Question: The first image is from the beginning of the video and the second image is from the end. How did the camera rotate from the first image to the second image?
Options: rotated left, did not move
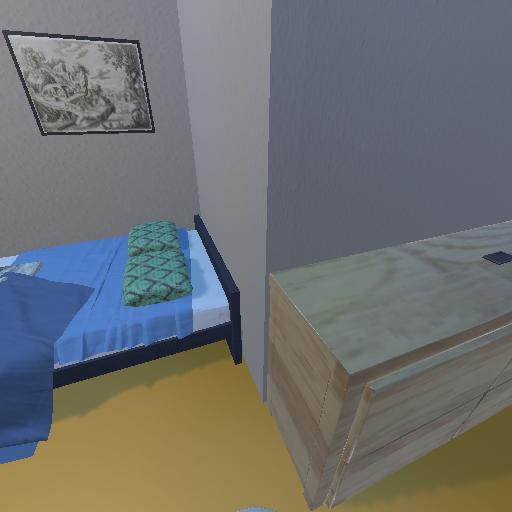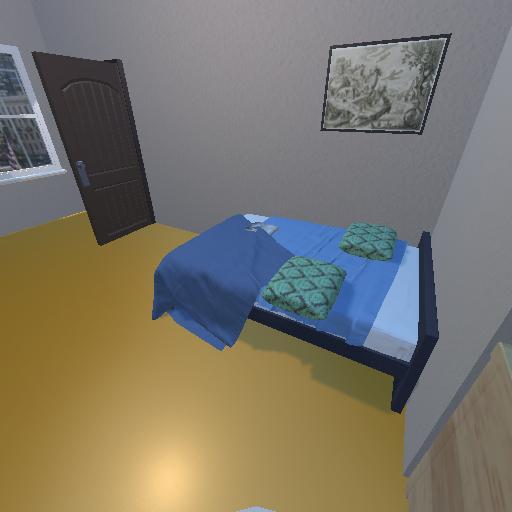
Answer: rotated left